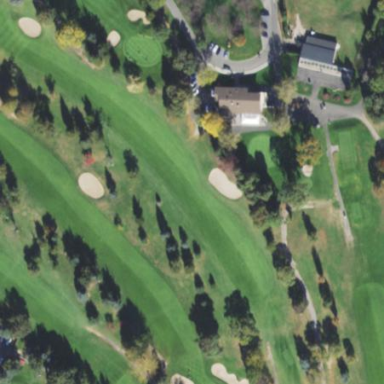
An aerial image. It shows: Golf fairway surrounded by grass.